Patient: sex M, age 72
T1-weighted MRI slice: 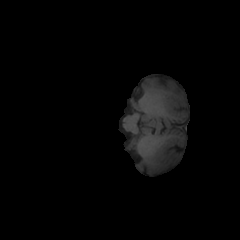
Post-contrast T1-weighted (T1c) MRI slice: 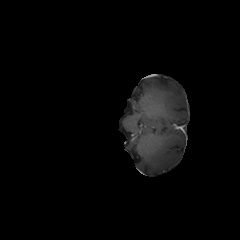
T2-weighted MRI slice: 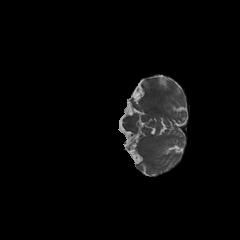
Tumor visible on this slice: no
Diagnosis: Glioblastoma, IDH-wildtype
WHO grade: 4